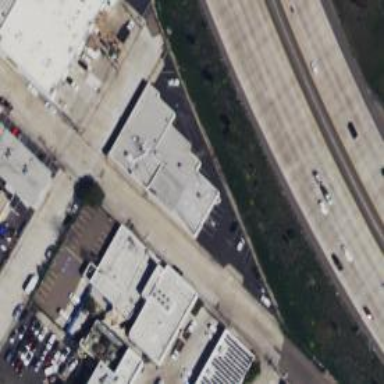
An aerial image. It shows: Industrial building.